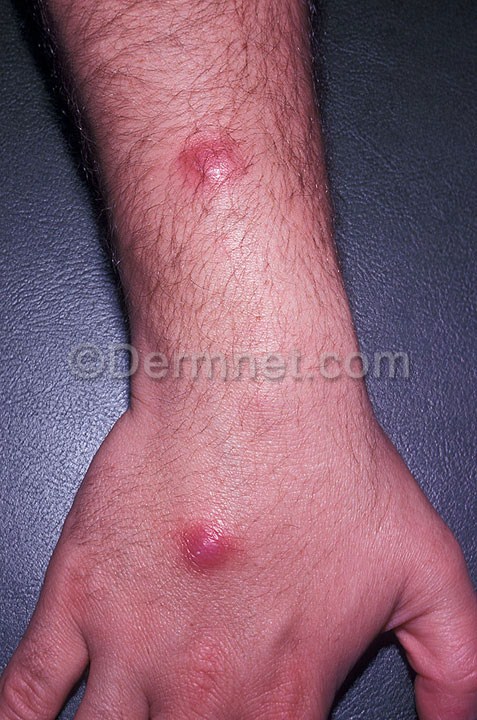
Disease: Cellulitis Impetigo and other Bacterial Infections